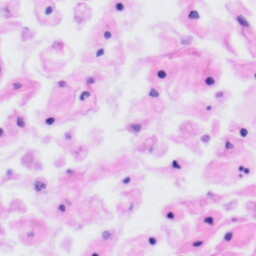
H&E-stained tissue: Tonsil